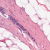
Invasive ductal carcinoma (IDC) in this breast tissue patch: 1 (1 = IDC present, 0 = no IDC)